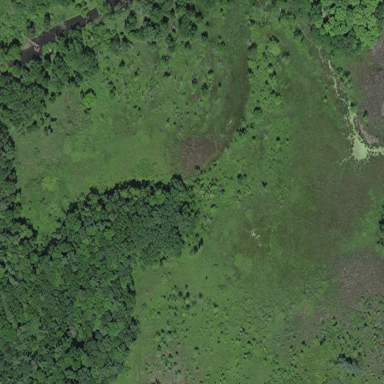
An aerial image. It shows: Marsh wetland.